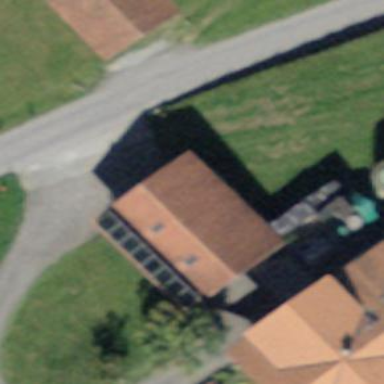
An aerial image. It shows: Shed building.